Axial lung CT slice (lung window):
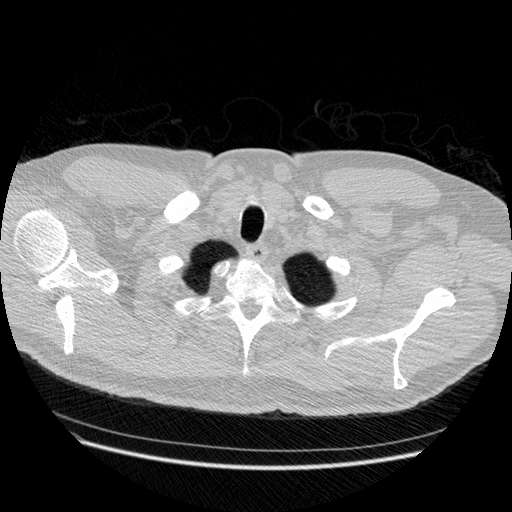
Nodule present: no